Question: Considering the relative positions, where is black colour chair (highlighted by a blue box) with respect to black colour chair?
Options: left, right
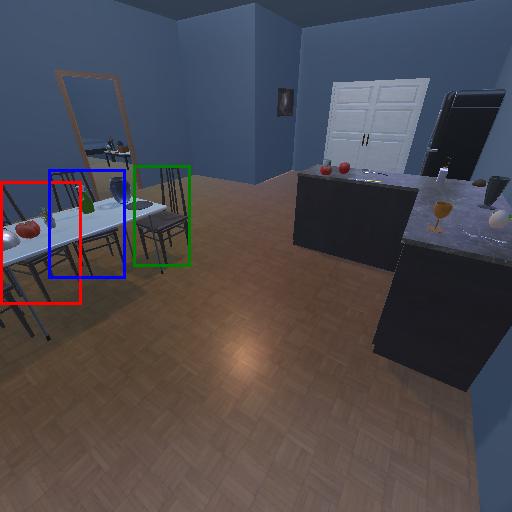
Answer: left